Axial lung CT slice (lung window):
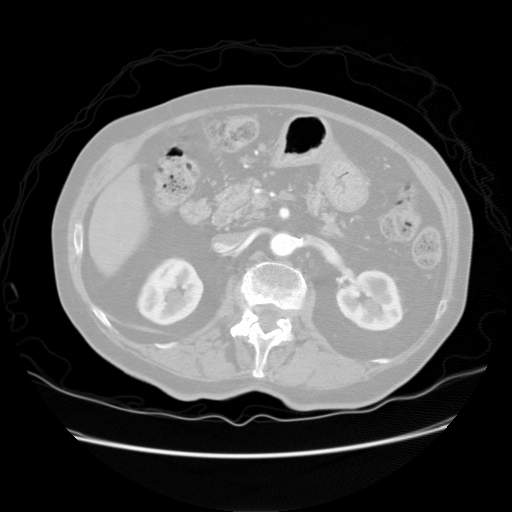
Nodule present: no